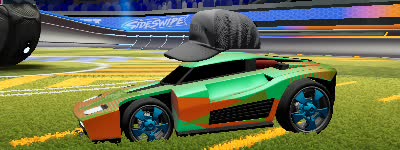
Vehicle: breakout